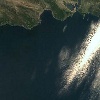
Label: water